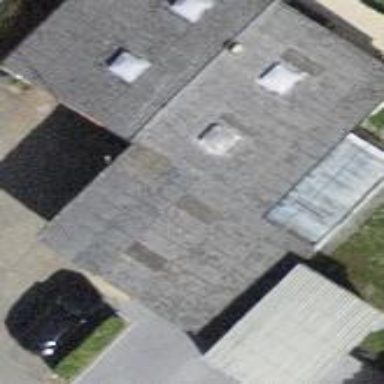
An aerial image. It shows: Building with tile roof.